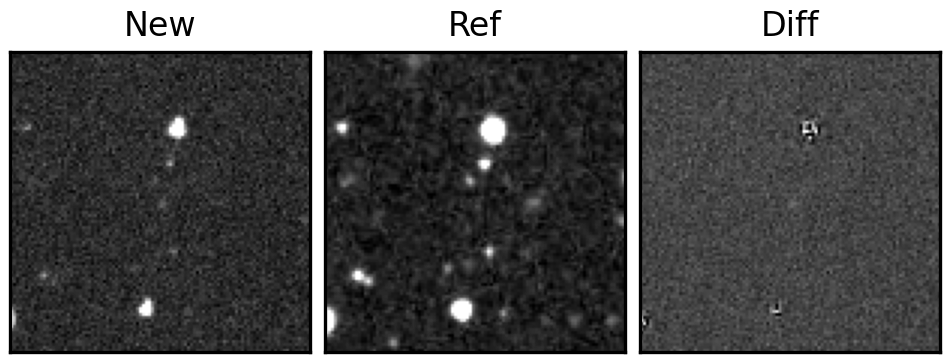
Label: real